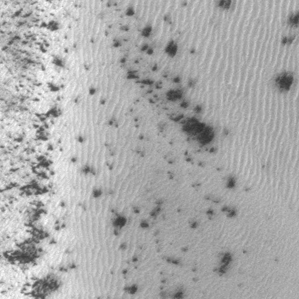
Label: frost